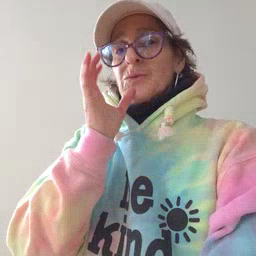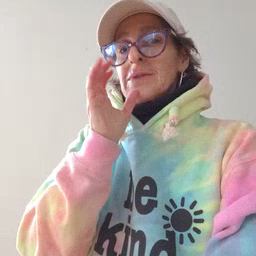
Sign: drink